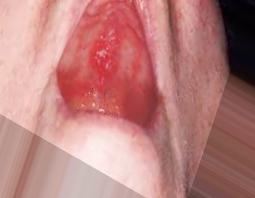
Condition: Mouth Ulcer